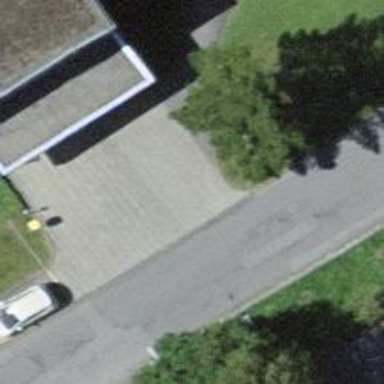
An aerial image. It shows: Post box is visible.